Question: I am trying to bind the observable collection with a ListBox and displaying the data on UI (Windows Phone 8.0).
My Listbox have four textblock for four property,
'''
<ListBox x:Name="allListBox" ItemsSource="{Binding}">
<ListBox.ItemTemplate>
<DataTemplate>
<StackPanel>
<TextBlock Style="{StaticResource txtBlockStyleDate}" Text="{Binding Date}"></TextBlock>
<TextBlock Style="{StaticResource txtBlockStyle1}" Text="{Binding TypeOfApproval}"></TextBlock>
<TextBlock Style="{StaticResource txtBlockStyle2}"
Text="{Binding TypeOfRequest}" />
<TextBlock Style="{StaticResource txtBlockStyle3}" Text="{Binding Status}"/>
<TextBlock Height="30"></TextBlock>
</StackPanel>
</DataTemplate>
</ListBox.ItemTemplate>
</ListBox>
'''
all the objects in observable collection are showing fine, but when any of the property does not have any value, its text block is still there, and its space is kind of visible, which gives the bad impression over UI.
Can you suggest what should i do, when any property is blank, textblock related to that should not eat any height and next textblock should take space of it.
I am attaching an image, see after testing blank space is visible, coz its property is null, i want to remove this space.

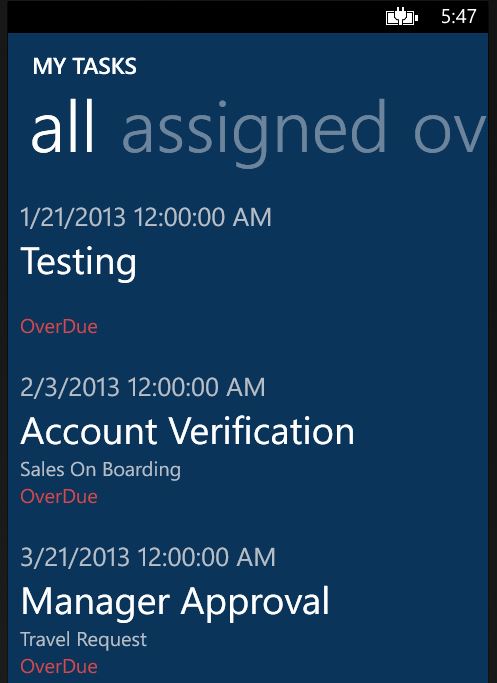
Answer: You are going to need an 'IValueConverter', basically the idea is you do this:
... insert ...
'''
<ListBox.Resources>
<VisibilityConverter x:Key="VisibilityConverter"/>
</ListBox.Resources>
'''
... change ...
'''
<TextBlock Style="{StaticResource txtBlockStyleDate}" Visibility="{Binding Date, Converter={StaticResource VisibilityConverter}}" Text="{Binding Date}"/>
'''
Within your 'IValueConverter' implementation, you just see if the property is 'null' or empty. If it is you just return 'Visibility.Collapsed'